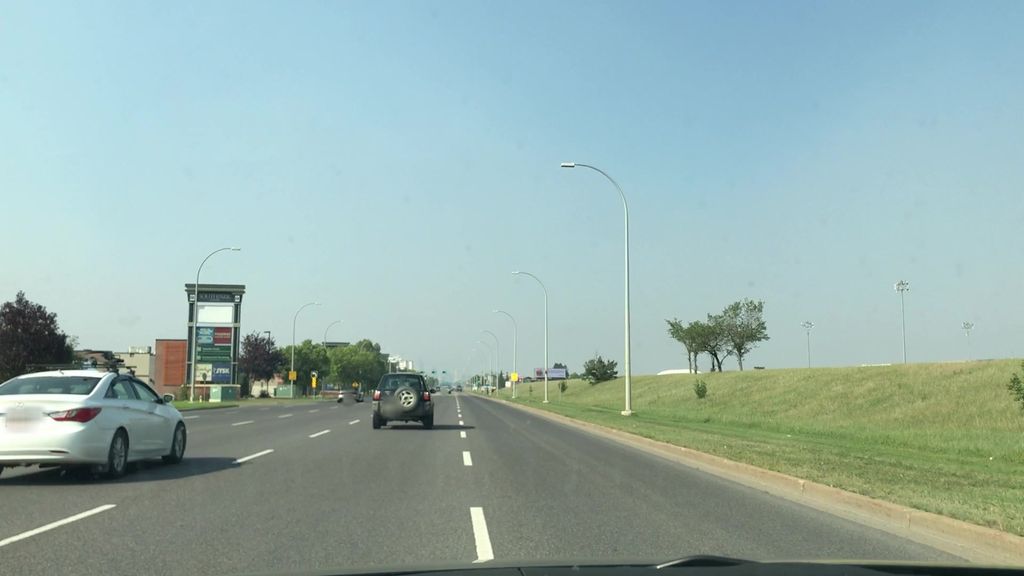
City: edmonton